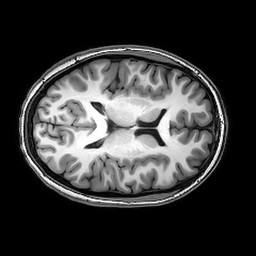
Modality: T1w
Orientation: axial
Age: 23
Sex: female
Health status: healthy
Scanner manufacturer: philips
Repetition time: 0.008286 s
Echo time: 0.00381 s